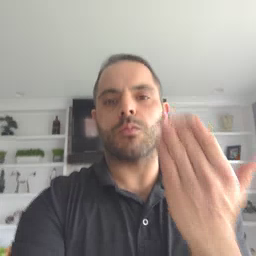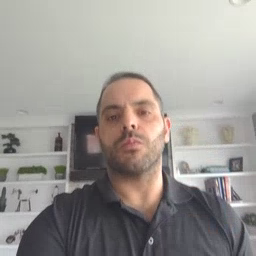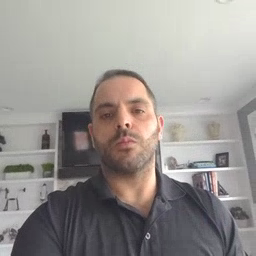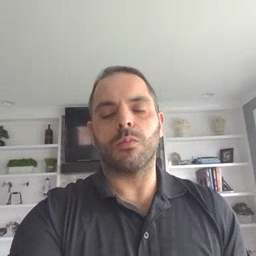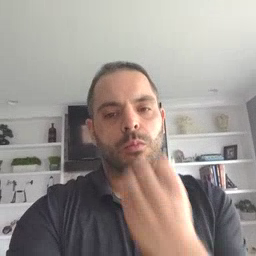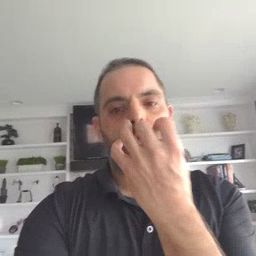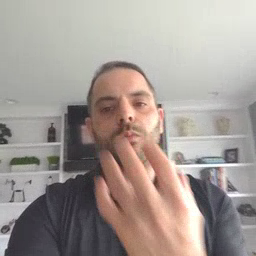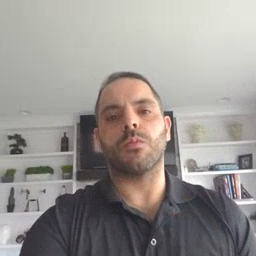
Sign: blow